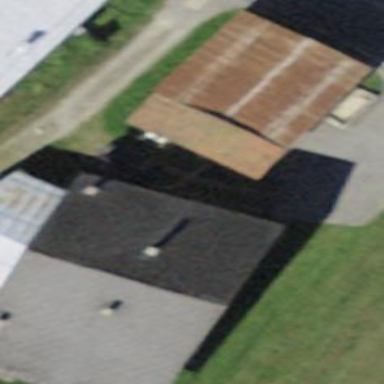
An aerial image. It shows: Detached building.